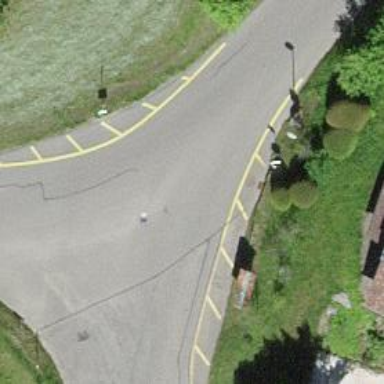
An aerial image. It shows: Public transport stop position.